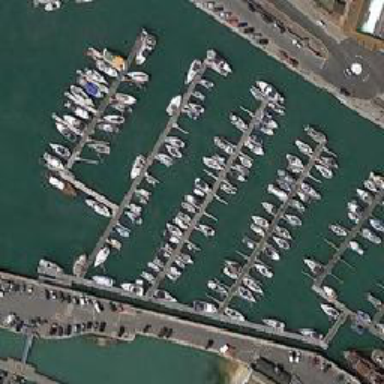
A harbor with a lot of ships .